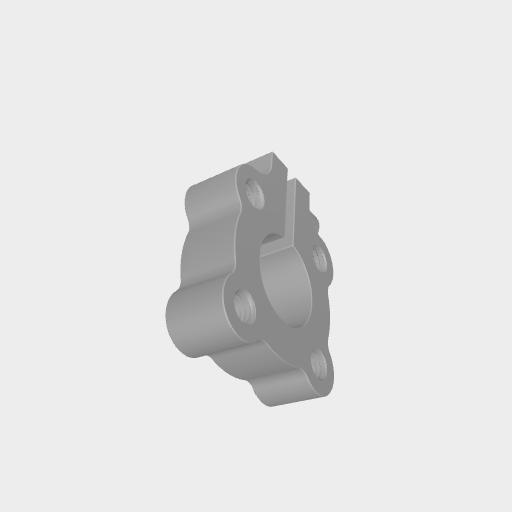
Part: ClampingHub12ID